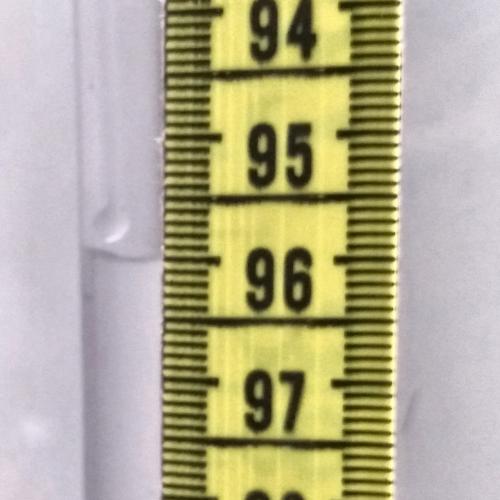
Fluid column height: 96.0 cm